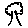
Label: tree